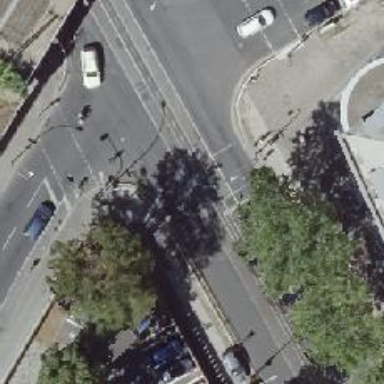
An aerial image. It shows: Crossing on the footway with traffic signals.